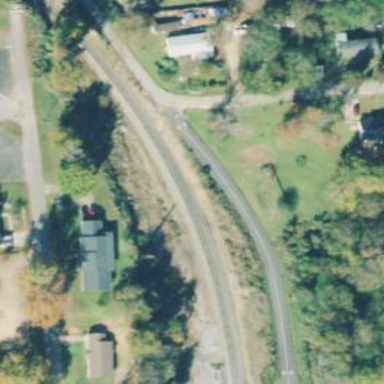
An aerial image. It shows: Railway track.